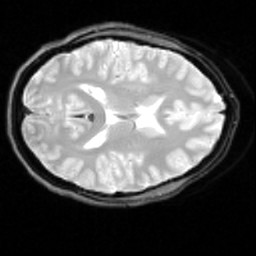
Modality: inplaneT2
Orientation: axial
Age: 24
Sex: female